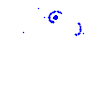
Particle: electron